Field crop: maize
Growth stage: 1
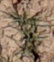
Species: lolium